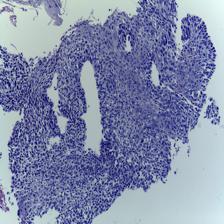
Diagnosis: OSCC